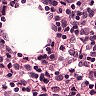
Metastatic tissue present: no